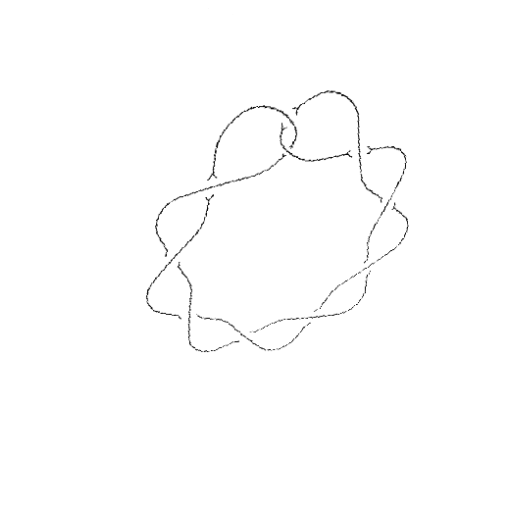
Crossing number: 10